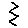
Label: zigzag